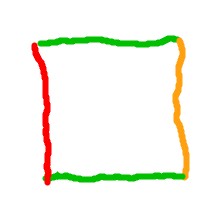
Shape: square